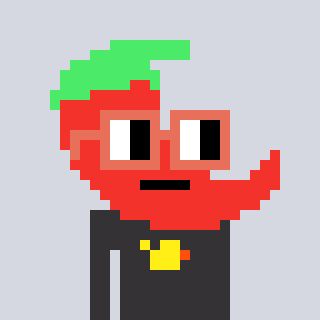
a pixel art character with square orange glasses, a chilli-shaped head and a grayscale-colored body on a cool background